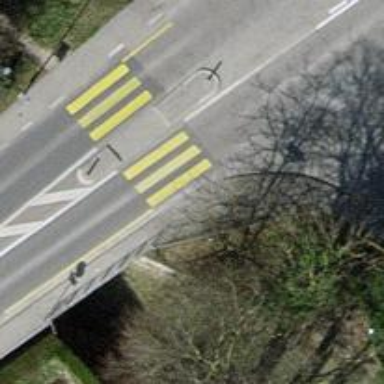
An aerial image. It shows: Uncontrolled crossing with pedestrian island.